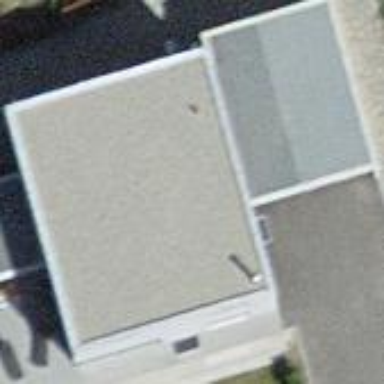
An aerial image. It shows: Simple and straightforward house.